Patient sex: M
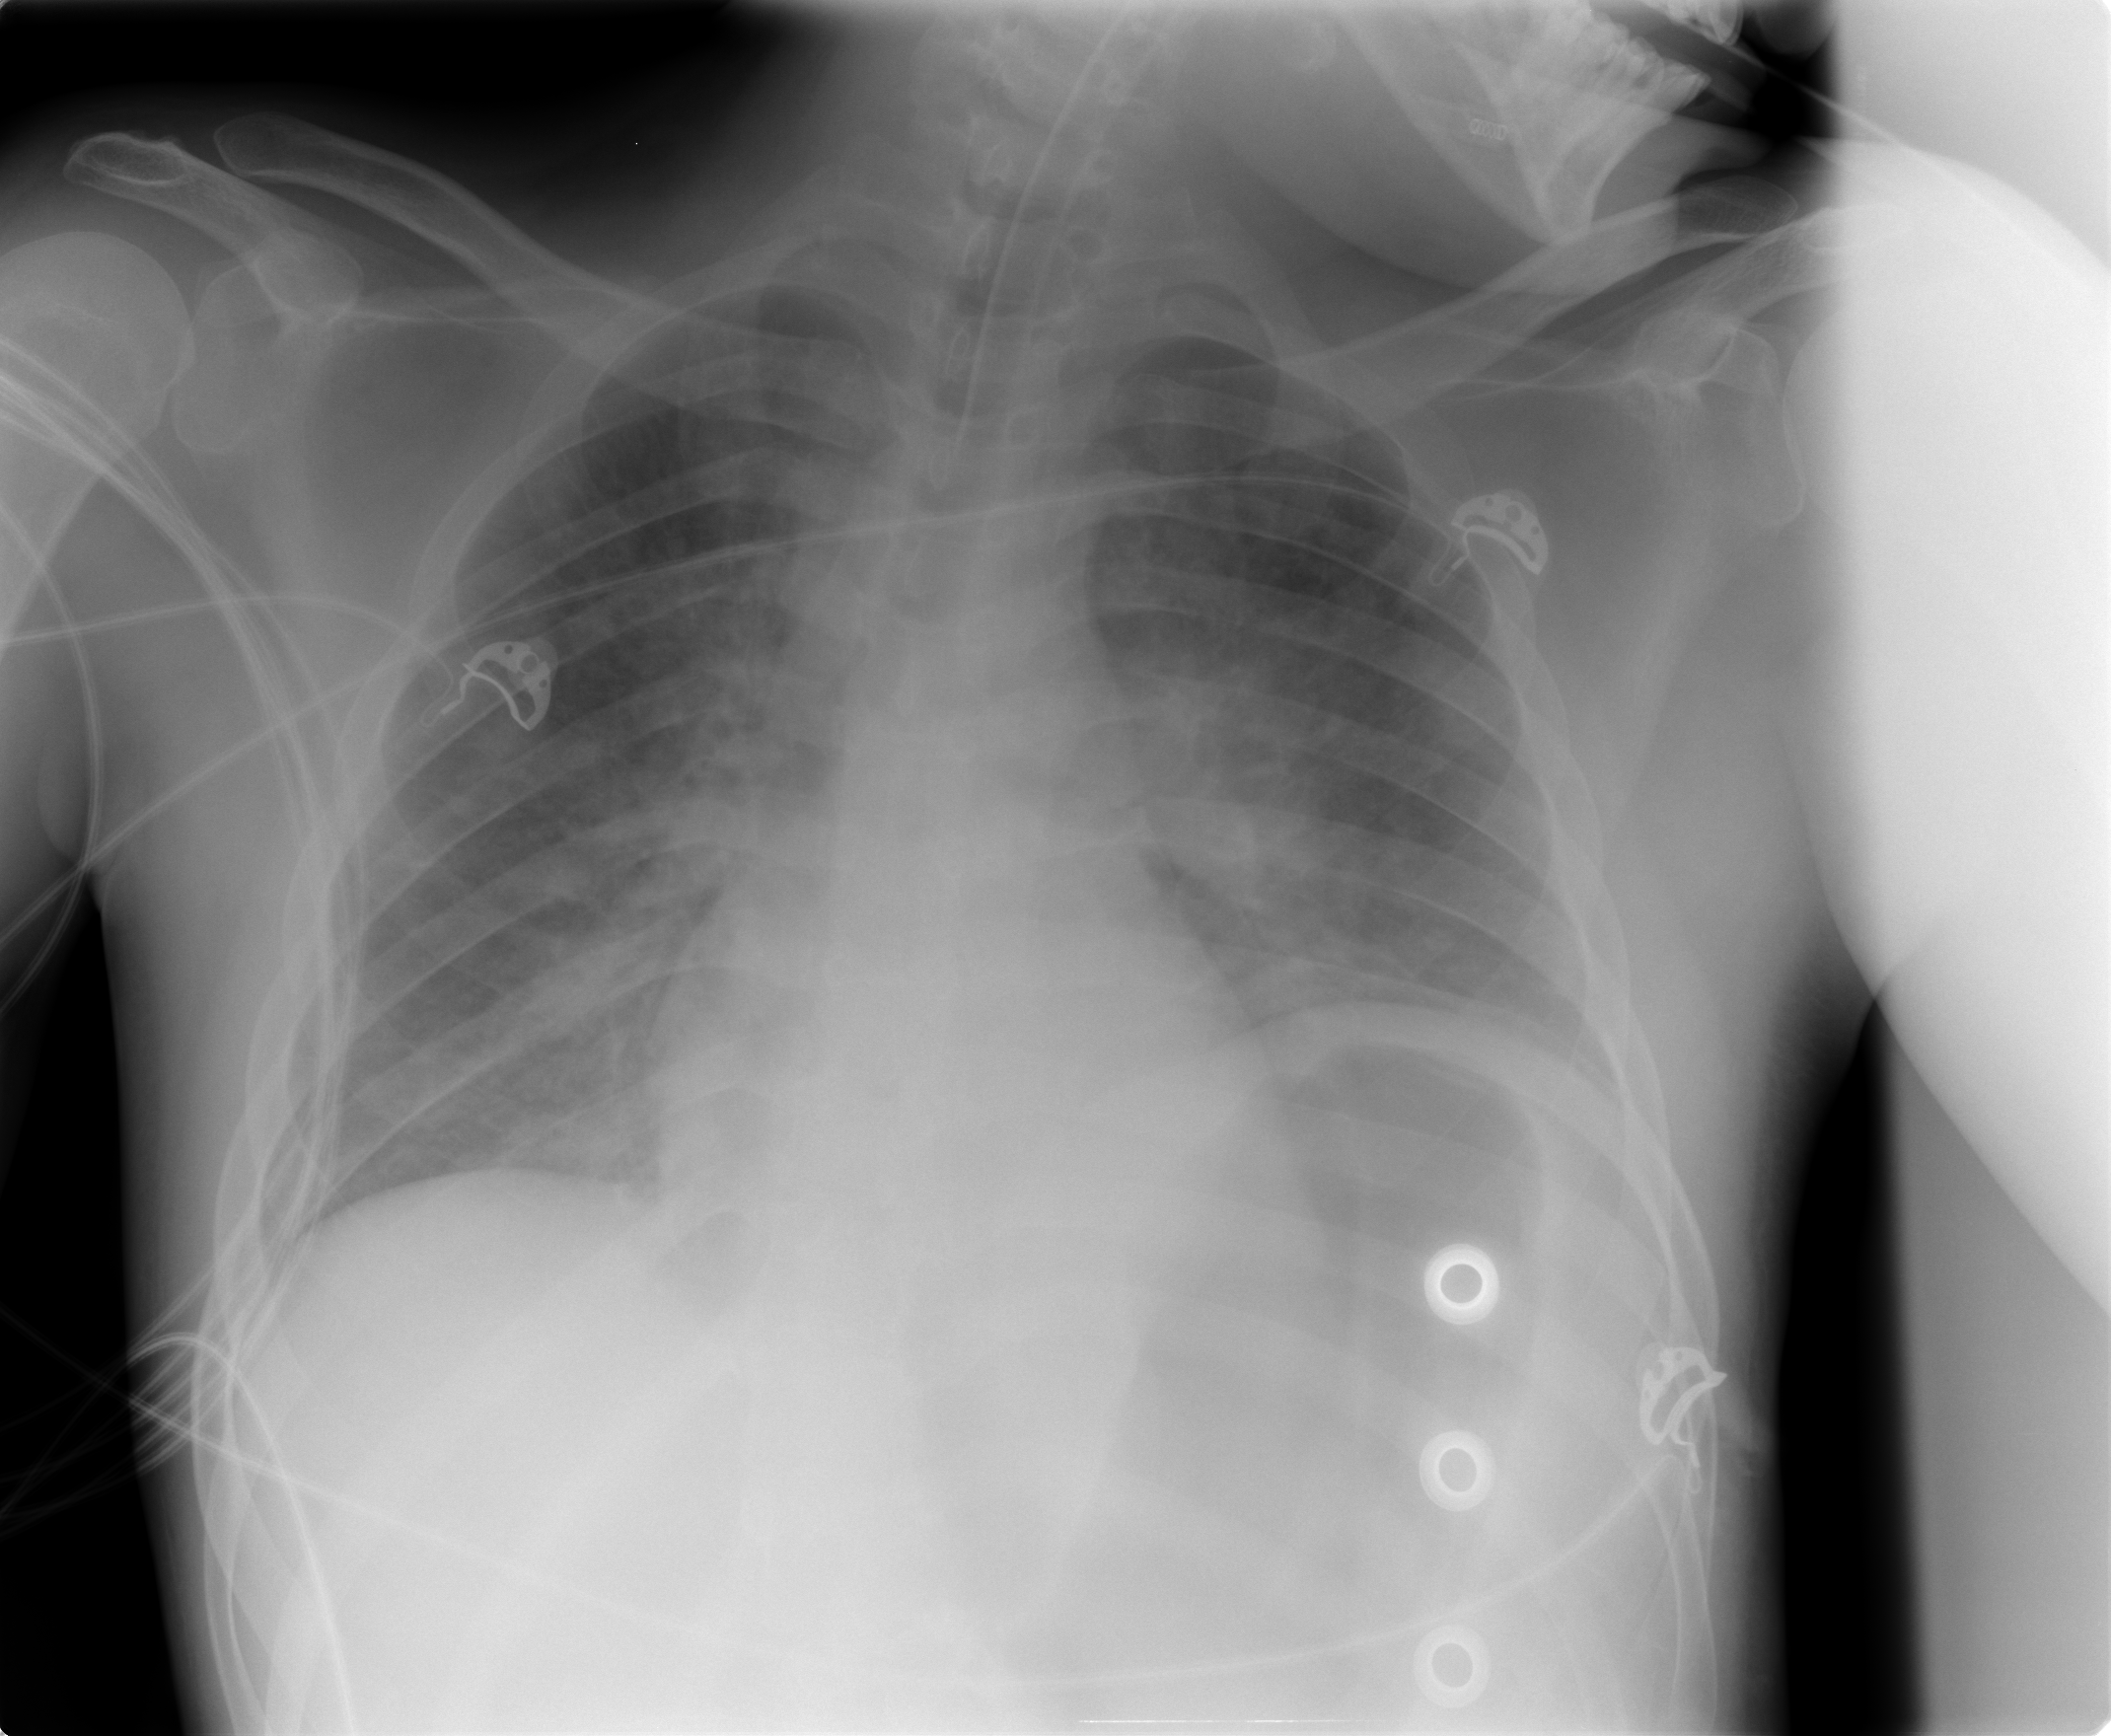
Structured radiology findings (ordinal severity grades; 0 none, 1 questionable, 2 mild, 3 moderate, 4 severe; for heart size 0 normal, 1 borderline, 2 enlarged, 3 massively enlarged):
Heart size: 0
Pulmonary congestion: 2
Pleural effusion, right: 0
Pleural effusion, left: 0
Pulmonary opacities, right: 1
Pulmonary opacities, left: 1
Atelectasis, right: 0
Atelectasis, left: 0